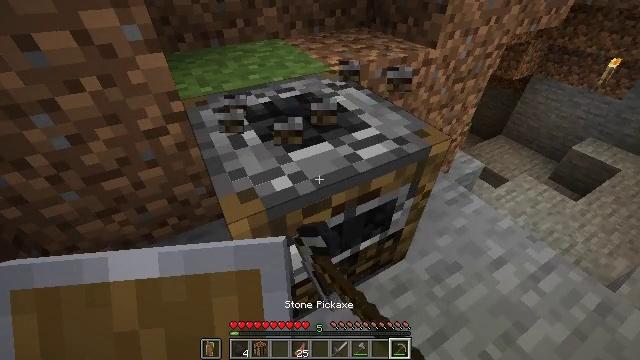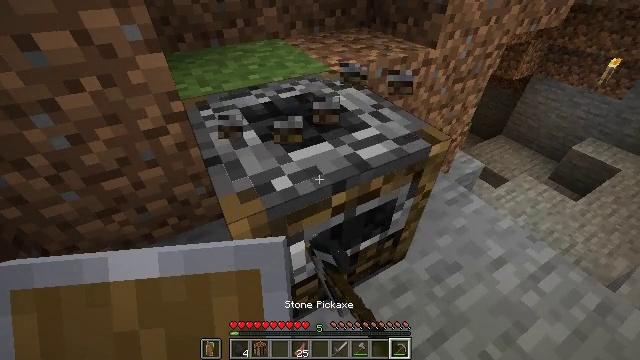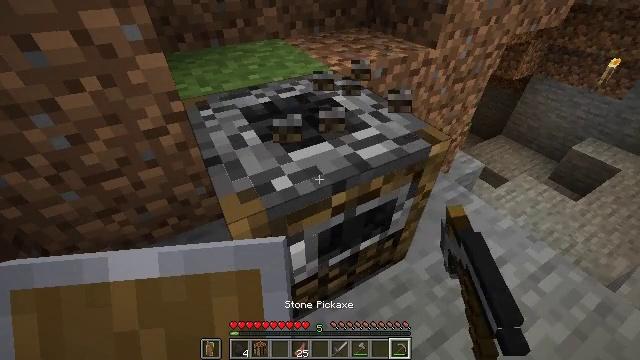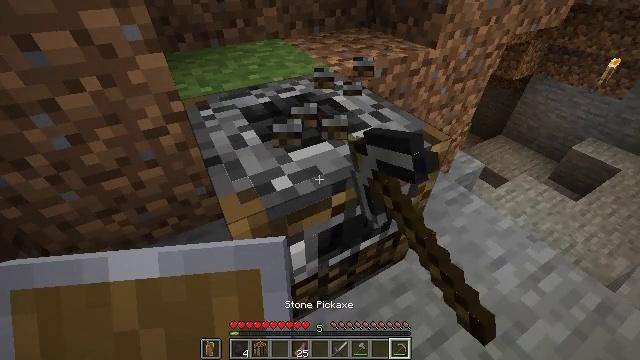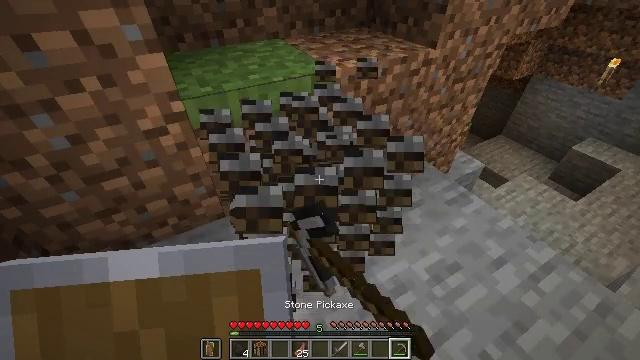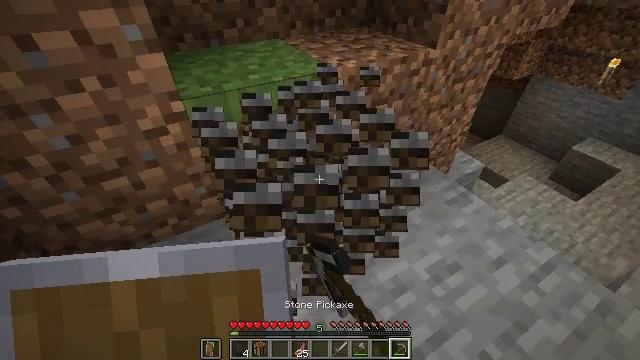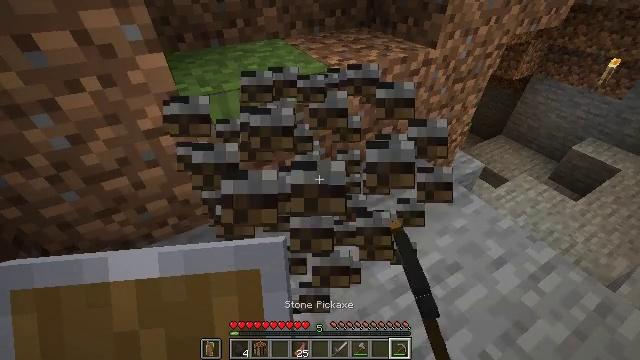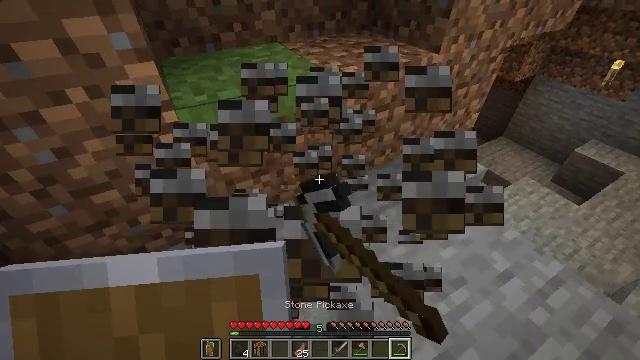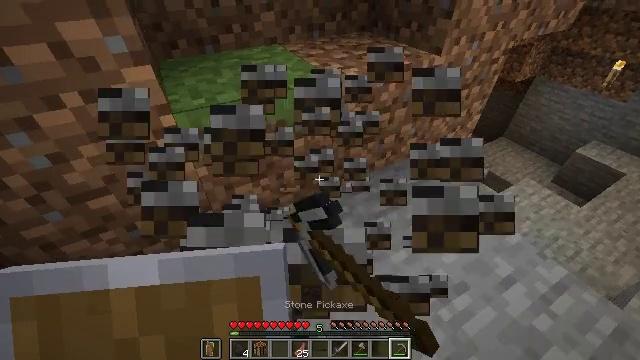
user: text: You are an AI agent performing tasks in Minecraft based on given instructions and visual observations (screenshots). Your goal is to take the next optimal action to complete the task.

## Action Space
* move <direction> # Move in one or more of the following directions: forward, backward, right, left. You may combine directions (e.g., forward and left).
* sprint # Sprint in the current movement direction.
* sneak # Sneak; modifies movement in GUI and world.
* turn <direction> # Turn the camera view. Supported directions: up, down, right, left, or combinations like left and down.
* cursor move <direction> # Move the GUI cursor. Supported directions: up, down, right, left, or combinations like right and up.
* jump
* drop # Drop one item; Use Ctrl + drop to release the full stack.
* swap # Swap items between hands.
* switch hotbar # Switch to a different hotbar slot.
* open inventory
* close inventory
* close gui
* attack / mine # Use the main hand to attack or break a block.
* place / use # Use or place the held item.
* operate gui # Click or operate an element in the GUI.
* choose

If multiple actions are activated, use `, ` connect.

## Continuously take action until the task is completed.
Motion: motion action
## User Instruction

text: Destroy the smoker to move it.
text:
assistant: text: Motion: attack / mine
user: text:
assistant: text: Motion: attack / mine
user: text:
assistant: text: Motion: attack / mine
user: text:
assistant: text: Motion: attack / mine
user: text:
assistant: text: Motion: attack / mine
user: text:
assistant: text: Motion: attack / mine
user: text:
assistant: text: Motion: move forward, attack / mine
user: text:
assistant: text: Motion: move forward, attack / mine
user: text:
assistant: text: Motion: attack / mine